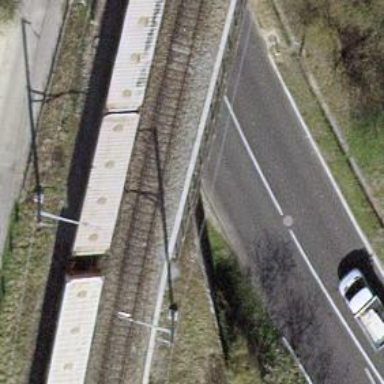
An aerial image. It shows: Railway bridge with electrified tracks and single contact line.